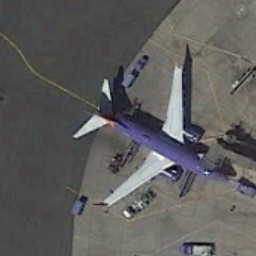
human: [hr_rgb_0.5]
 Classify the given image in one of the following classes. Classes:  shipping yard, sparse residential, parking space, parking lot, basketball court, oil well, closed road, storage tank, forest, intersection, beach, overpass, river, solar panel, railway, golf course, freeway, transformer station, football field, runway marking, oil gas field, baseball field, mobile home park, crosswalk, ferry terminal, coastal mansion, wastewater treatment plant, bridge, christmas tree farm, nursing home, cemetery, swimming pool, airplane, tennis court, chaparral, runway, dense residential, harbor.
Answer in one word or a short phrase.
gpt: airplane